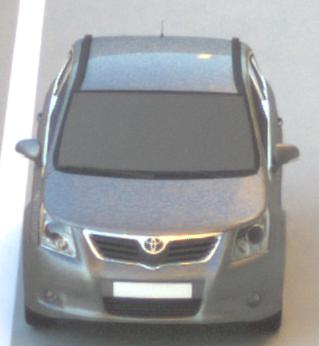
Make: Toyota
Model: Avensis 1.6
Detailed model: Avensis (T27) Notch Back
Model produced from: 2009/01
Model produced until: 2010/08
Doors: 4
Color: gray
Road condition: dry road
Daytime: sunrise or sunset
Contrast: medium contrast